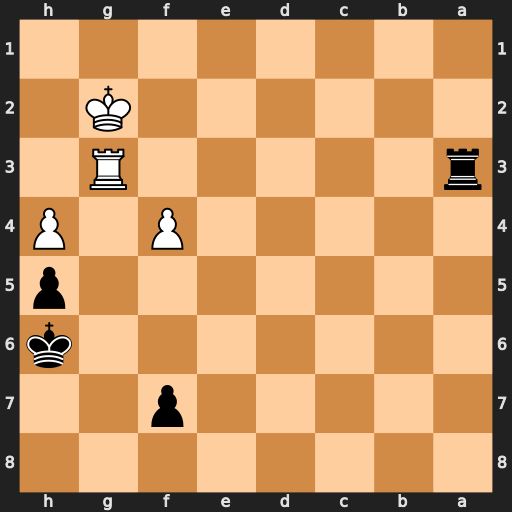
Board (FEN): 8/5p2/7k/7p/5P1P/r5R1/6K1/8
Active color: b
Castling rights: -
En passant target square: -
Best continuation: Rxg3+ Kxg3 Kg6